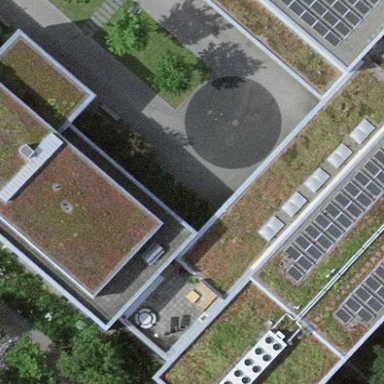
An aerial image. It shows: View of roof of building.